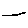
Label: line